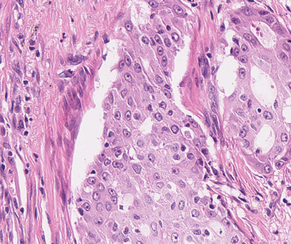
Tumor epithelial tissue: yes
Tumor-associated stroma tissue: yes
Normal tissue: no